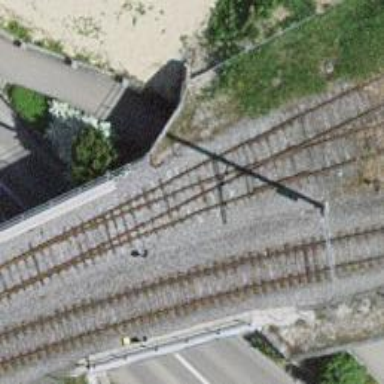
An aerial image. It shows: Disused railway bridge.